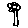
Label: flower